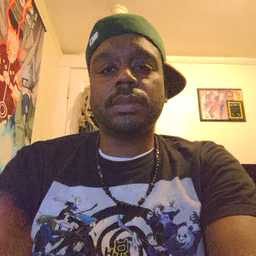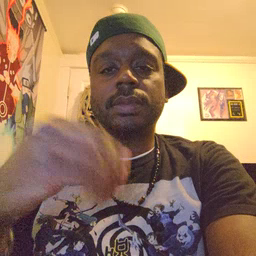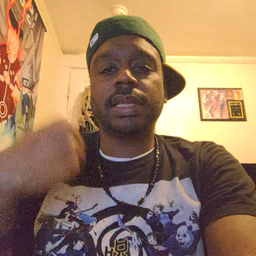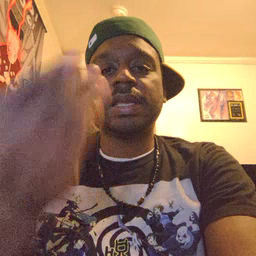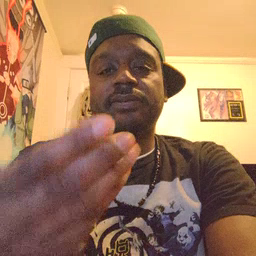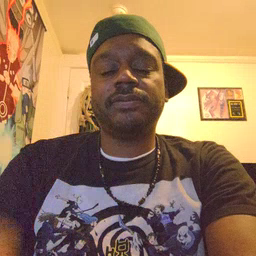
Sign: give